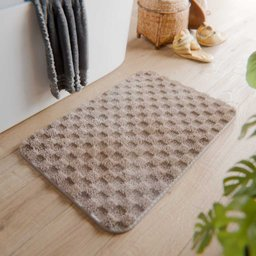
Label: decoration